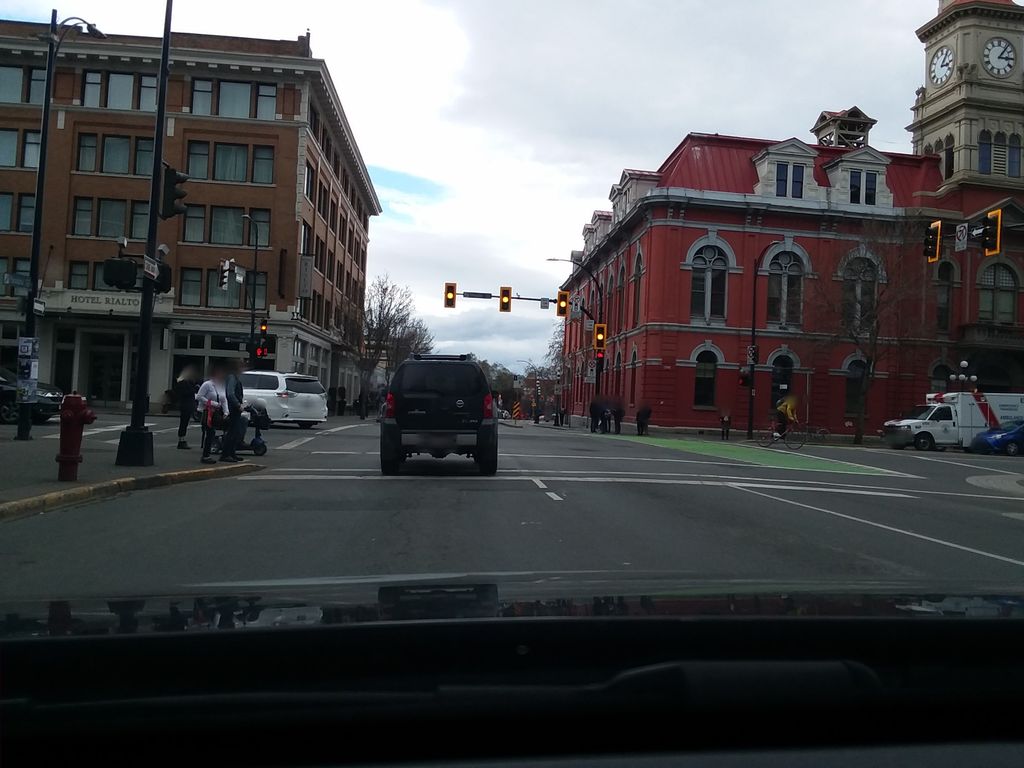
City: victoria